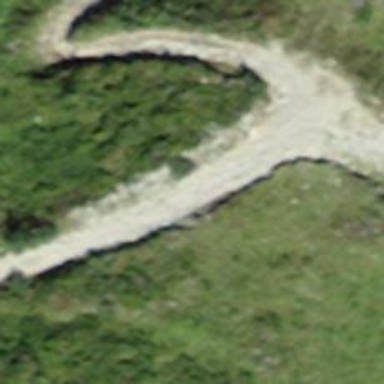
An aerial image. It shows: Excellent visible ground path.